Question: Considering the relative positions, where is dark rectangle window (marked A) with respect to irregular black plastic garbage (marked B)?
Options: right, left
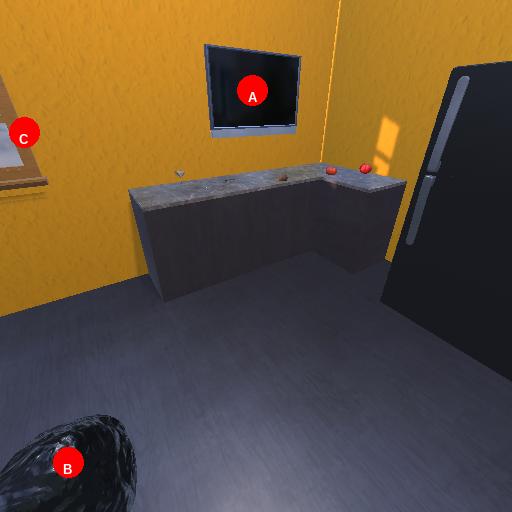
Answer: right